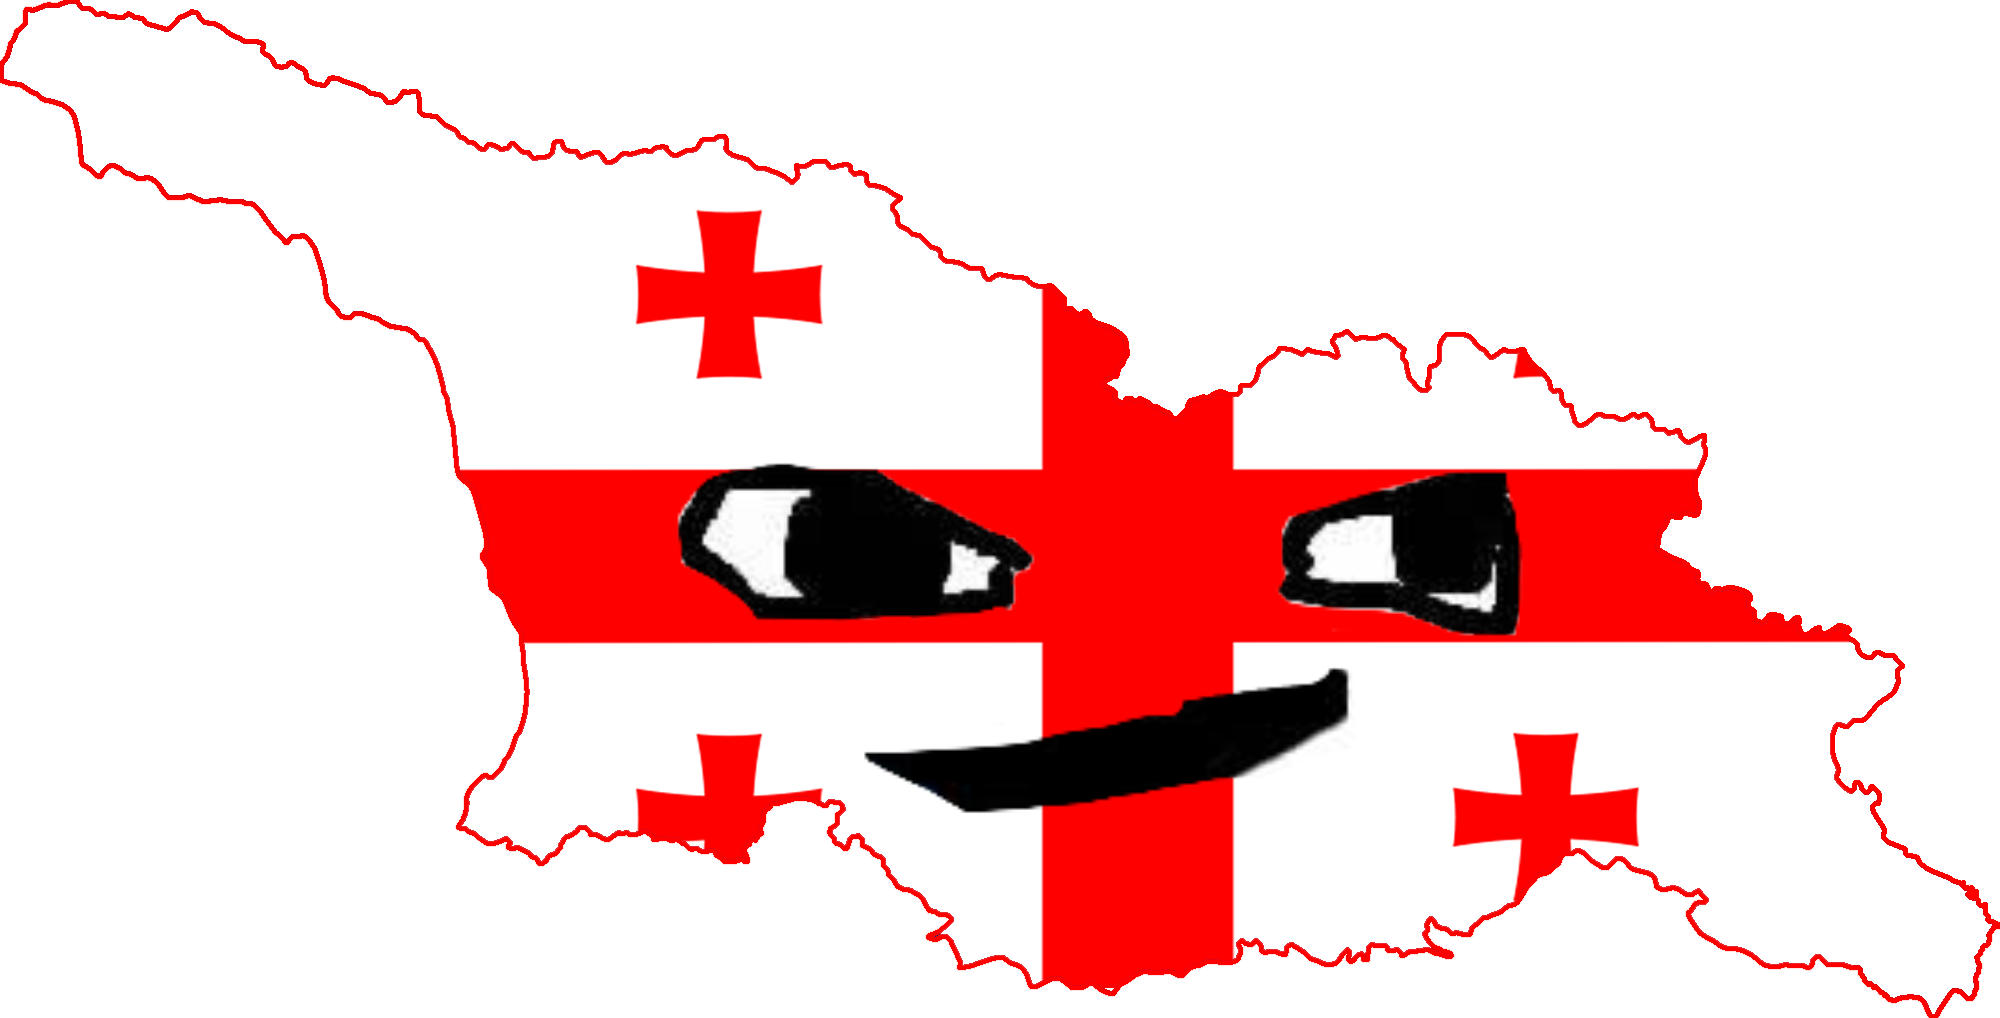
Label: 5_Brainlet